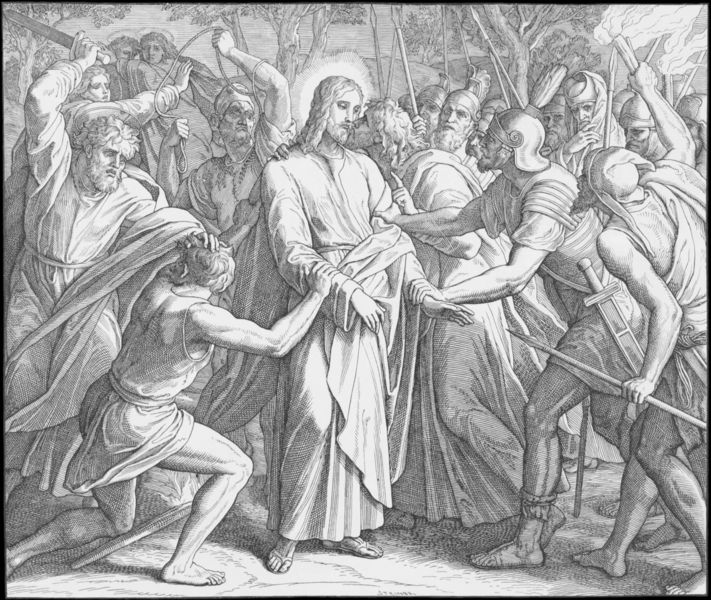
Titel: Die Gefangennahme Jesu
Künstler: Julius Schnorr von Carolsfeld
Schlagwörter: baum, gott, hand, bäume, menschen, männer, zeichnung, tuch, menge, gesicht, stehen, hände, begegnen, garten, fesseln, holzschnitt, kuss, grafik, gewalt, schlacht, lanze, soldaten, knie, glaube, religion, seil, schwarz-weiss, radierung, stich, gefangennahme, schwert, schwerter, waffen, stöcke, peitsche, römer, heiligenschein, christus, jesus, kreuzigung, begegnung, dürer, jünger, kupferstich, schlagen, sohn, auferstehung, bedrohen, juden, bedrängen, wunder, judas, ölberg, verrat, abführen, verräter, söldner, hieb, verleumdung, zentrale figur, juda, juad, wunderchristus, krezung